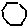
Label: hexagon